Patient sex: M
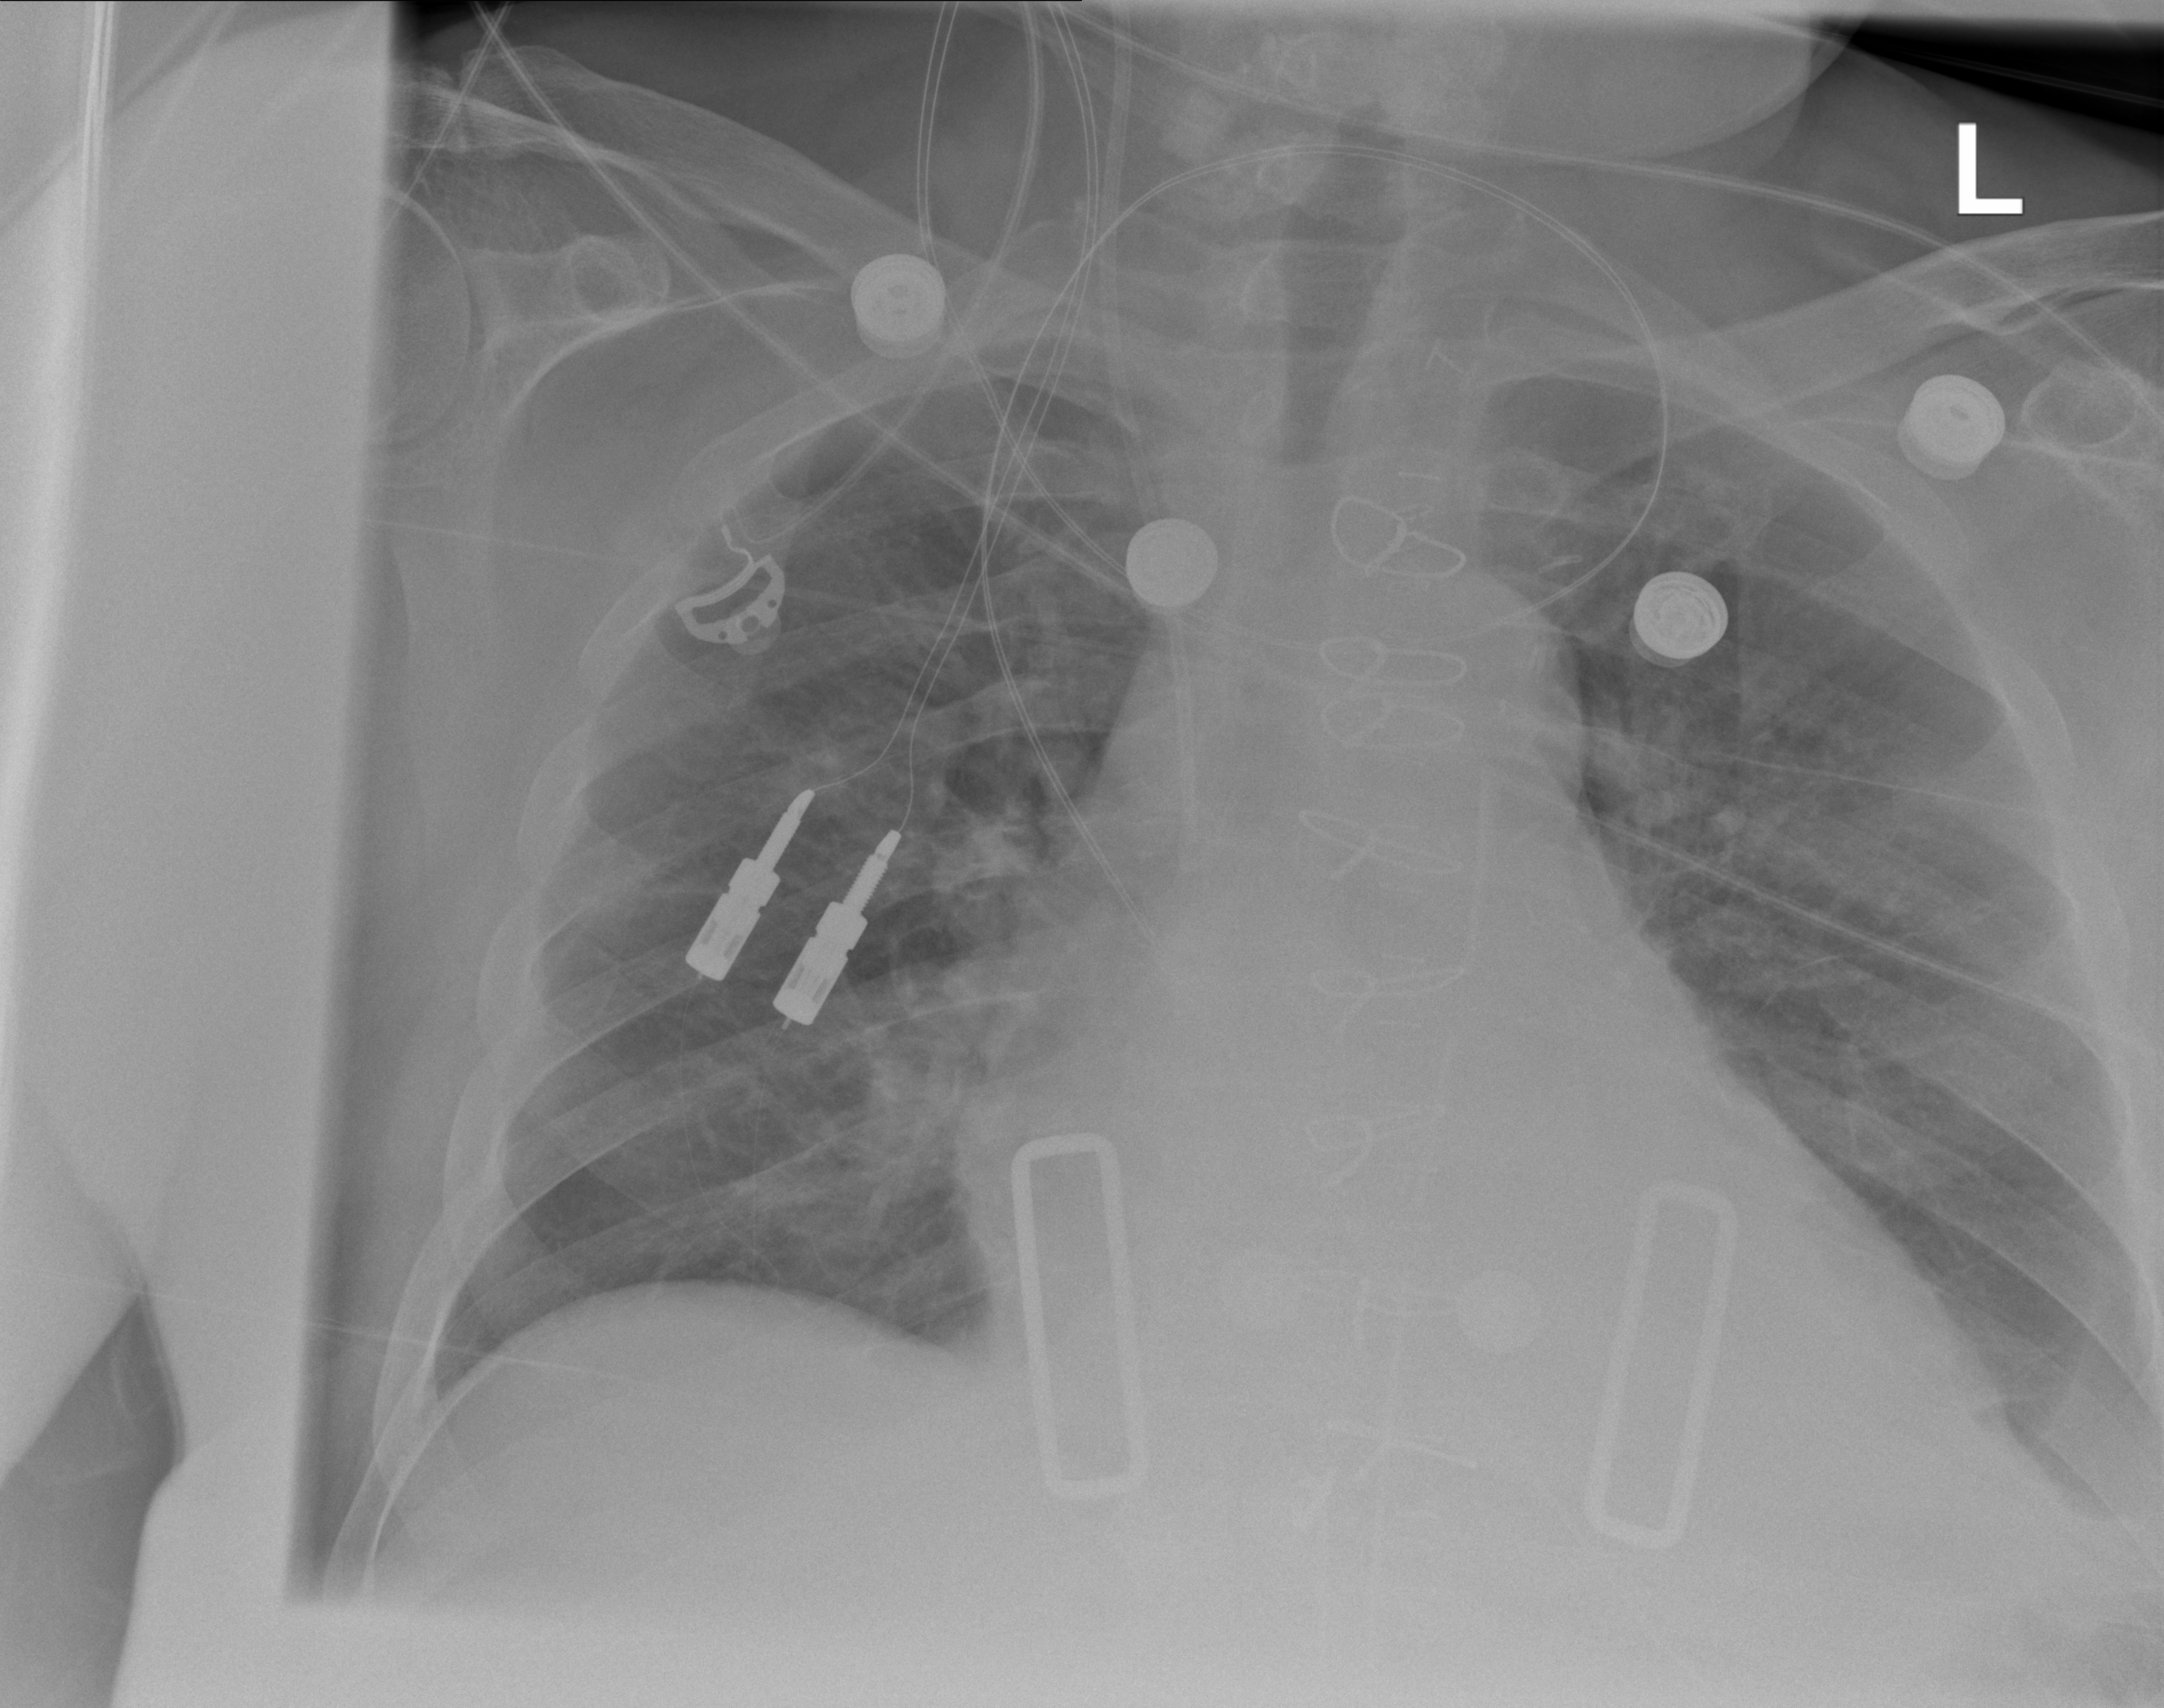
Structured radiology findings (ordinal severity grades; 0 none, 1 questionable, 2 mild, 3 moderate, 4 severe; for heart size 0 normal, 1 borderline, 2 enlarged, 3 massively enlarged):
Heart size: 2
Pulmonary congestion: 0
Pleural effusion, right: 0
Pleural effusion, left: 2
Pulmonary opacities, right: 0
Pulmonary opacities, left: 0
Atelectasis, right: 0
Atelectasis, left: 2